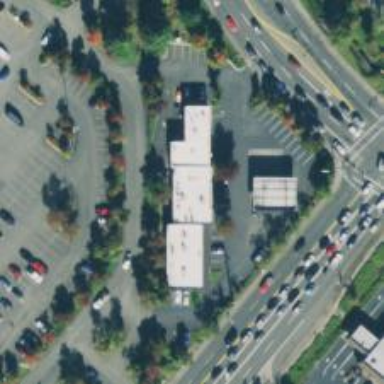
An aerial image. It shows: Convenience shop.